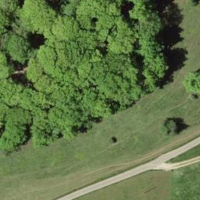
EUNIS habitat code: 25
Species observed at this site:
Pholidoptera griseoaptera